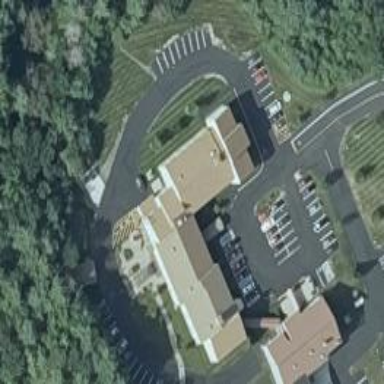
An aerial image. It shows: Nursing home building.